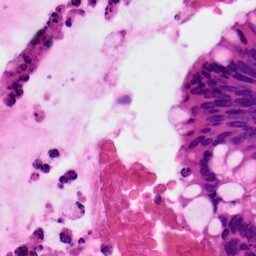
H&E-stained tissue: Colon